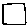
Label: square